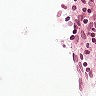
Metastatic tissue present: no